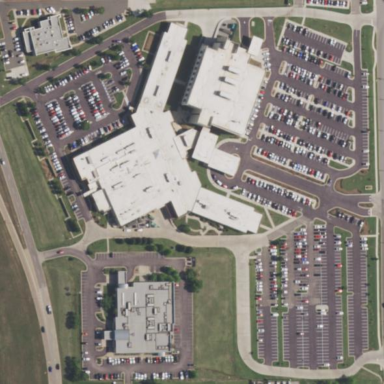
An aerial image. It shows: Hospital providing healthcare services.